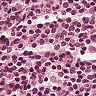
Metastatic tissue present: no